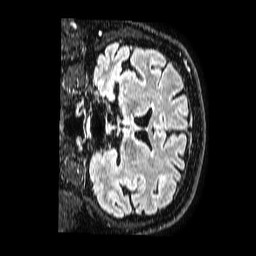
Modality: FLAIR
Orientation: coronal
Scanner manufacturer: philips
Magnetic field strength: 1.5 T
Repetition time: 4.8 s
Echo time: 0.3 s